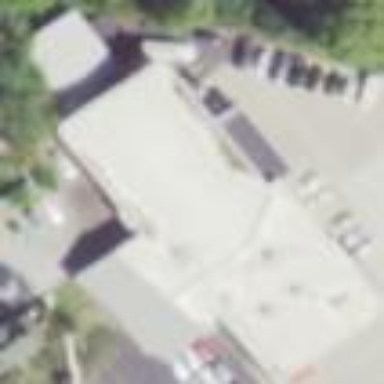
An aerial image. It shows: Commercial building with car shop.